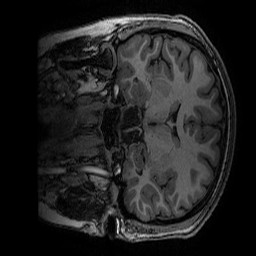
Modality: T1w
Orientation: coronal
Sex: female
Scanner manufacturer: ge
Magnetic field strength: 3 T
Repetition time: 0.007664 s
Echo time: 0.00342 s